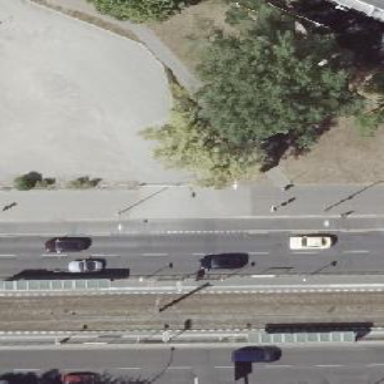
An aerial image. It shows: Primary highway with dual carriageway. The surface is asphalt. There is asphalt cycleway on the right side.